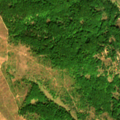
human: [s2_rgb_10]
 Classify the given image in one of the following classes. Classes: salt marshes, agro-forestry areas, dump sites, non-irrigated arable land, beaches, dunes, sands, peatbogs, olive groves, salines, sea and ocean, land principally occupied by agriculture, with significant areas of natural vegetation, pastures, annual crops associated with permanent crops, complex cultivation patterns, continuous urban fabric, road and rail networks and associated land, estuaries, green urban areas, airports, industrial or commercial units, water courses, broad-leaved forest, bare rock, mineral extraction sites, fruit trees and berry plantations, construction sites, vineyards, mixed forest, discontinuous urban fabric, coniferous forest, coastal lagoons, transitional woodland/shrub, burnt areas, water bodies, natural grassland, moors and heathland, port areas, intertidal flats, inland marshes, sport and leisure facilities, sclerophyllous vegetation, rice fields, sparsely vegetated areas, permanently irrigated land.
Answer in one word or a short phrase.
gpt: broad-leaved forest, natural grassland, transitional woodland/shrub